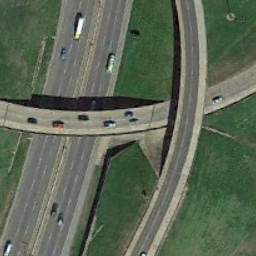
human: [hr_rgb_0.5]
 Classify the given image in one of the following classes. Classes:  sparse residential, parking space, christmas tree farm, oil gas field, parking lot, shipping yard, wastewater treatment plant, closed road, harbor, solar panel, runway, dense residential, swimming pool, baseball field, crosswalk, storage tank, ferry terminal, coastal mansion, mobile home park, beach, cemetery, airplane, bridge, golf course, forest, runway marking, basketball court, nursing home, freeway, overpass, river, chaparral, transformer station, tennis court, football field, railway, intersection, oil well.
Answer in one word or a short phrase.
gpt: overpass